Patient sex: M
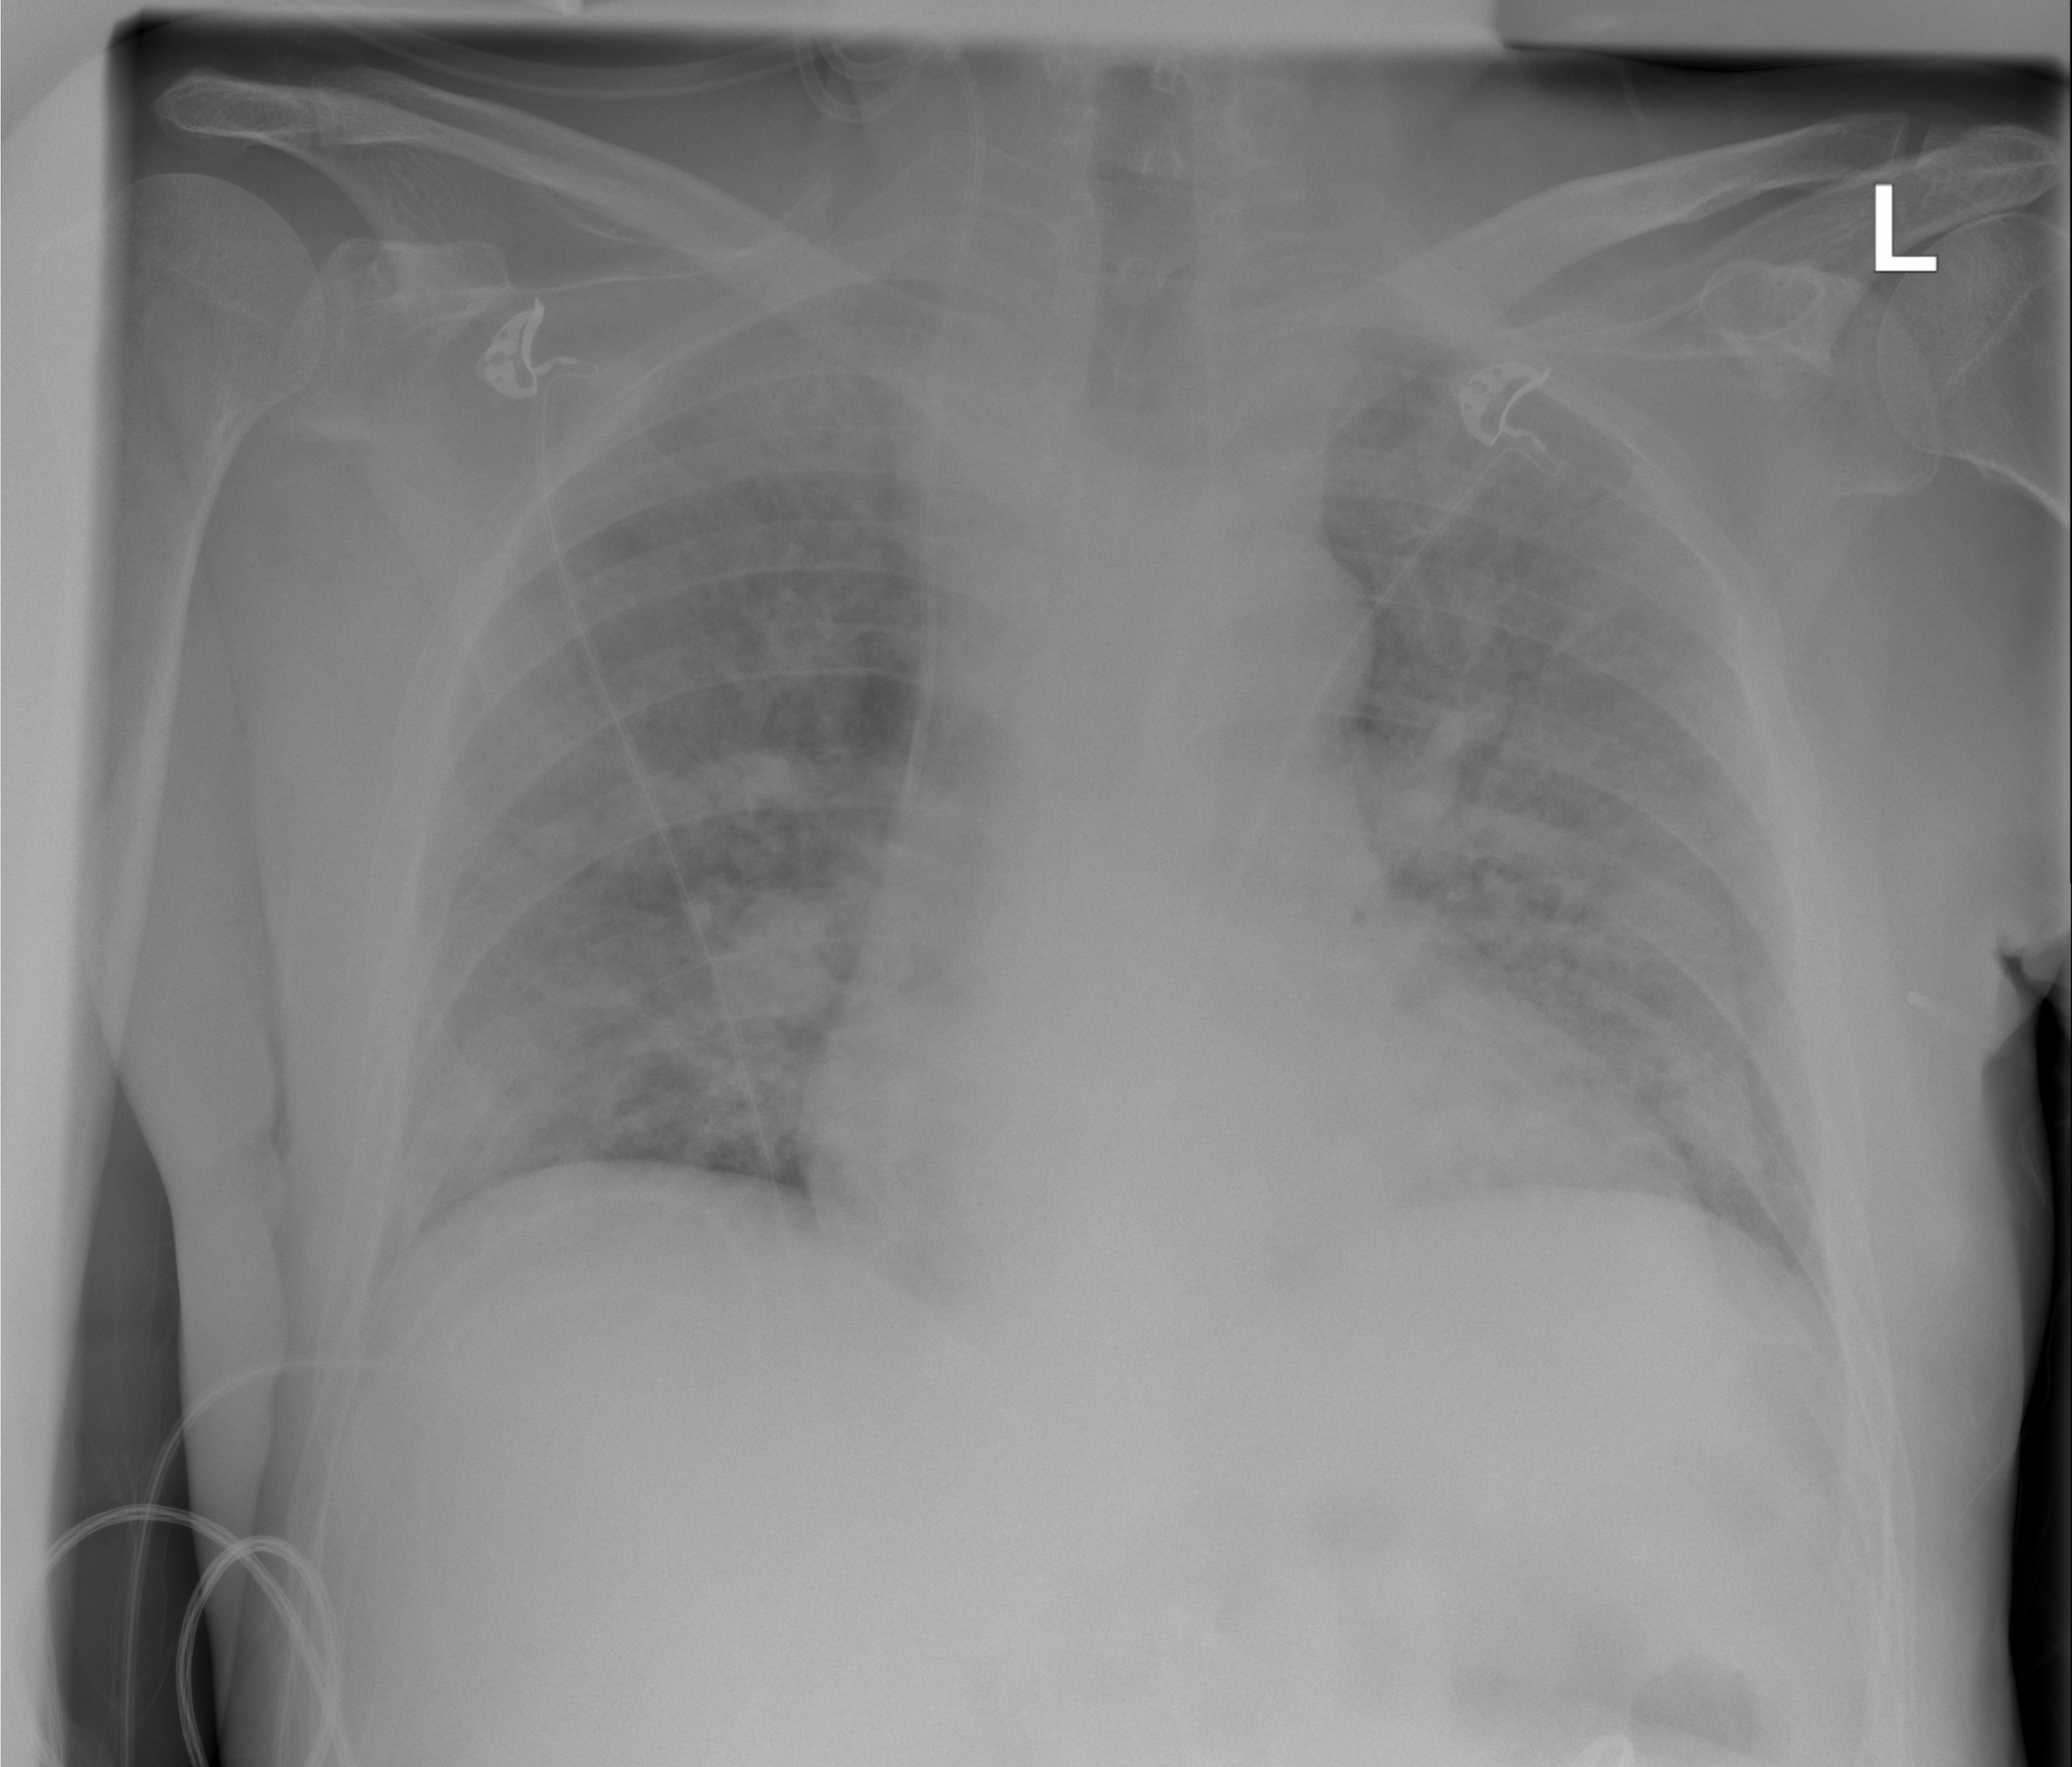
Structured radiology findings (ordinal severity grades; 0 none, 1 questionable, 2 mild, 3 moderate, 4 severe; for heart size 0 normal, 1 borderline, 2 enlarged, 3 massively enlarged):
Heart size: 0
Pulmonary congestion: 1
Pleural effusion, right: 0
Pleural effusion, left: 0
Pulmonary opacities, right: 3
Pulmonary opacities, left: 2
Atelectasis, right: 2
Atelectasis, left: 2